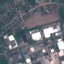
Label: Industrial